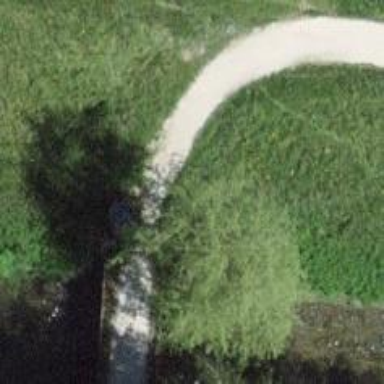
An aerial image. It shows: Bridge over grade2 track.